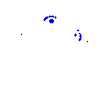
Particle: electron